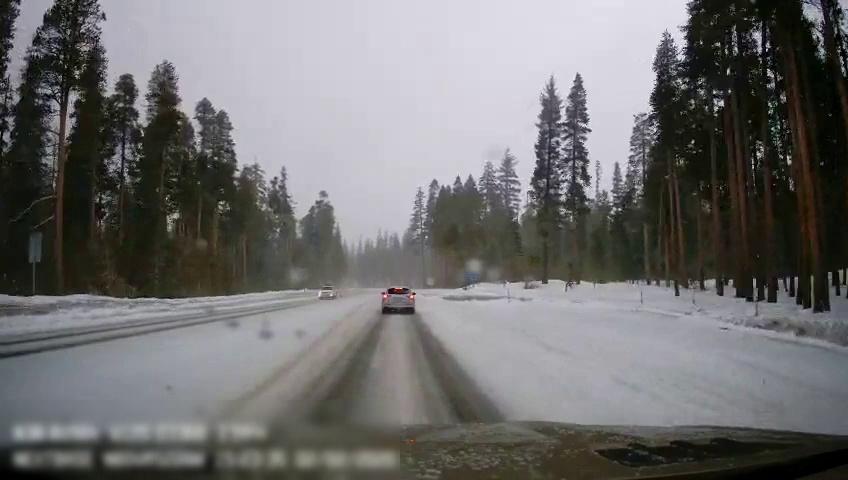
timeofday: Day
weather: Snowy
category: Drivable Space
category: Vehicles | SUV
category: Vehicles | SUV
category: Traffic | Signs